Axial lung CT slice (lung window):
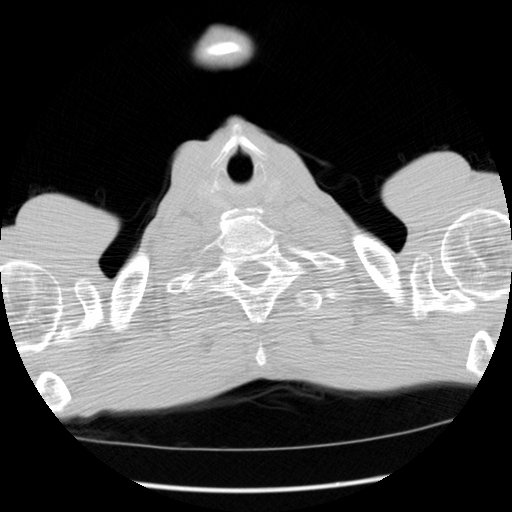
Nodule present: no